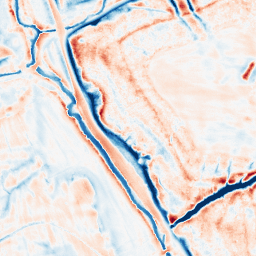
Category: edge_preserving
Decomposition family: bilateral
Decomposition parameters: d: 21
sigma_color: 75
sigma_space: 75
Upsampling method: sinc_blackman
Upsampling parameters: scale: 4
kernel_size: 16
Upsampling scale: 4